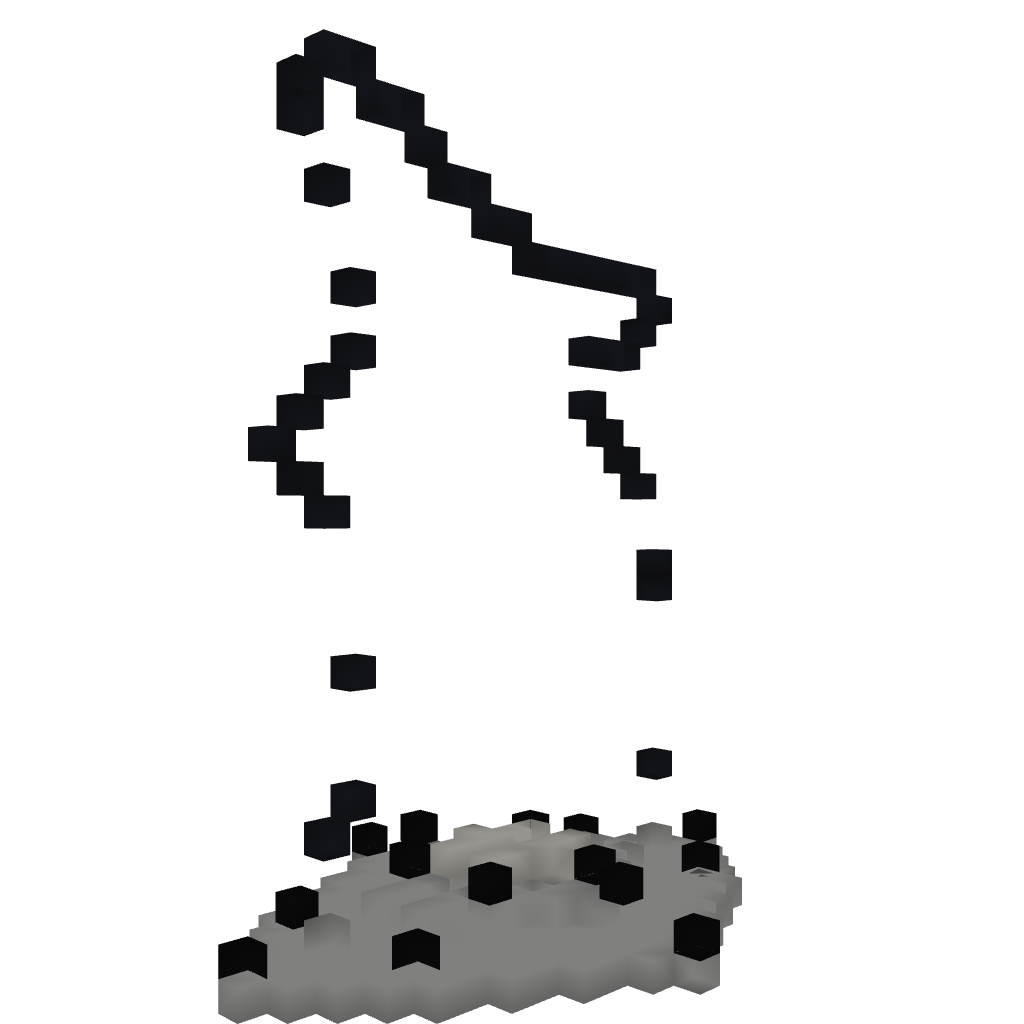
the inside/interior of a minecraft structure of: Black Mage FF1 (NES)